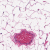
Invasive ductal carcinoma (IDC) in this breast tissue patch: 0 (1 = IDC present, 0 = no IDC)